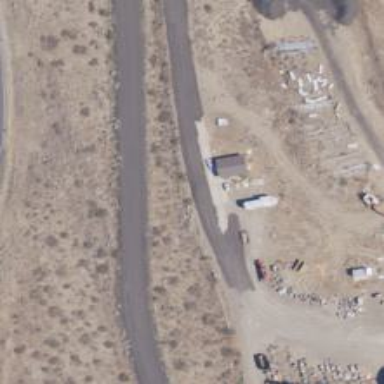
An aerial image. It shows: Unclassified road.